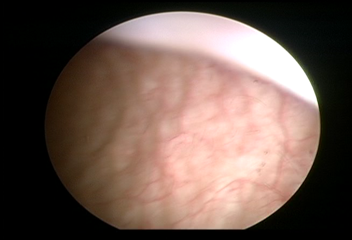
Modality: WLC
Class: Normal mucosa
Bladder cancer association: No